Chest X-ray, PA view. Patient: 59 years old, sex M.
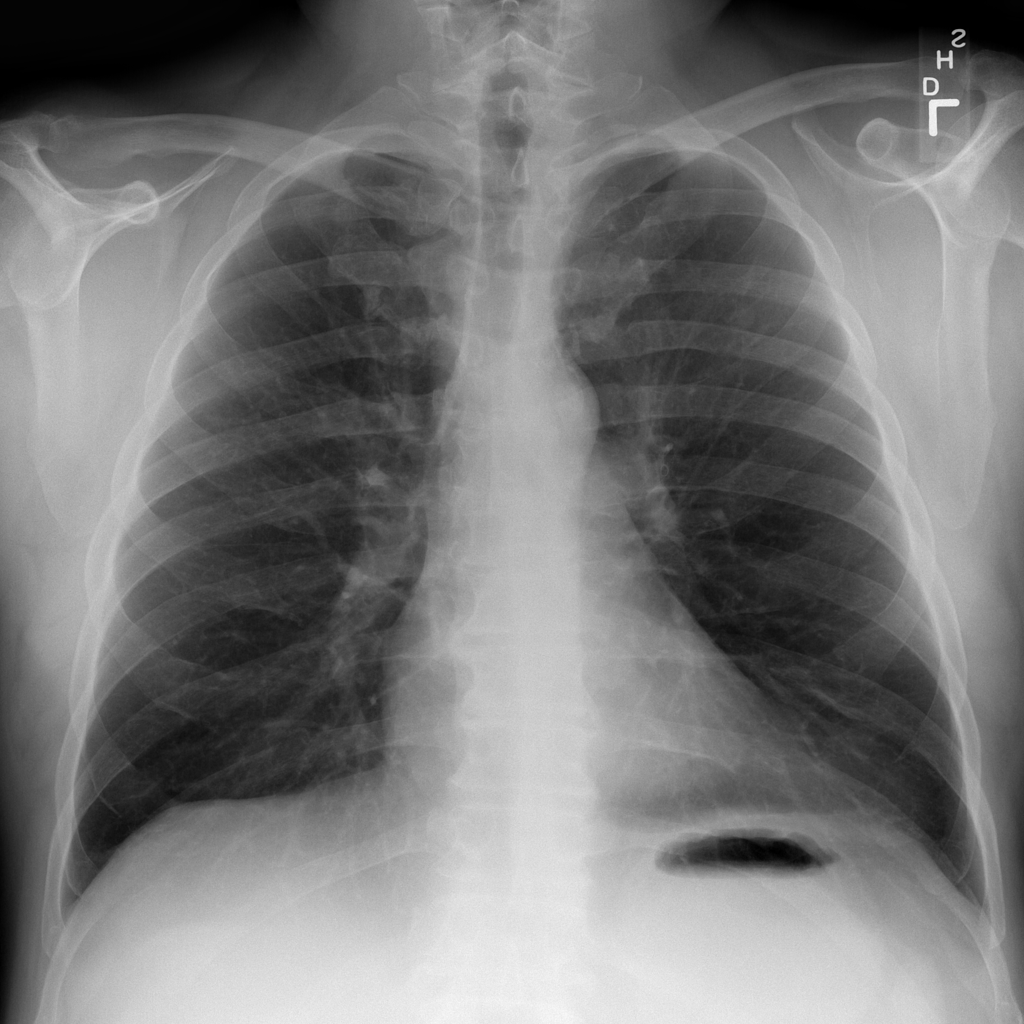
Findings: No Finding